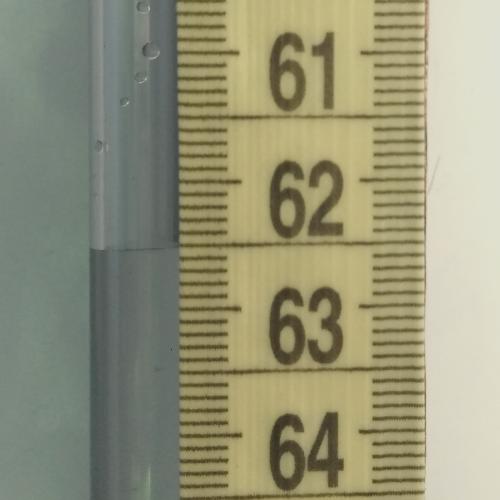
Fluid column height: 62.5 cm